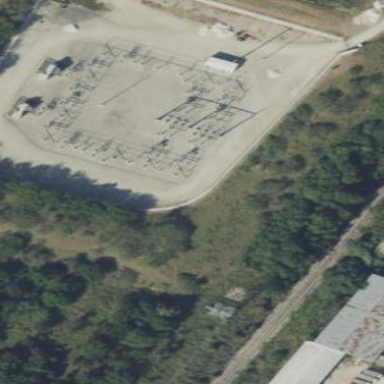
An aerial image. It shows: Distribution substation surrounded by fence.